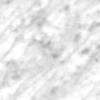
Label: no_change